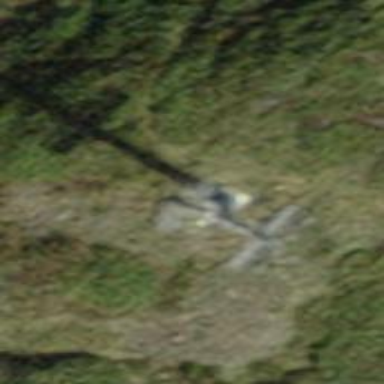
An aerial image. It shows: Pylon used for aerialway.